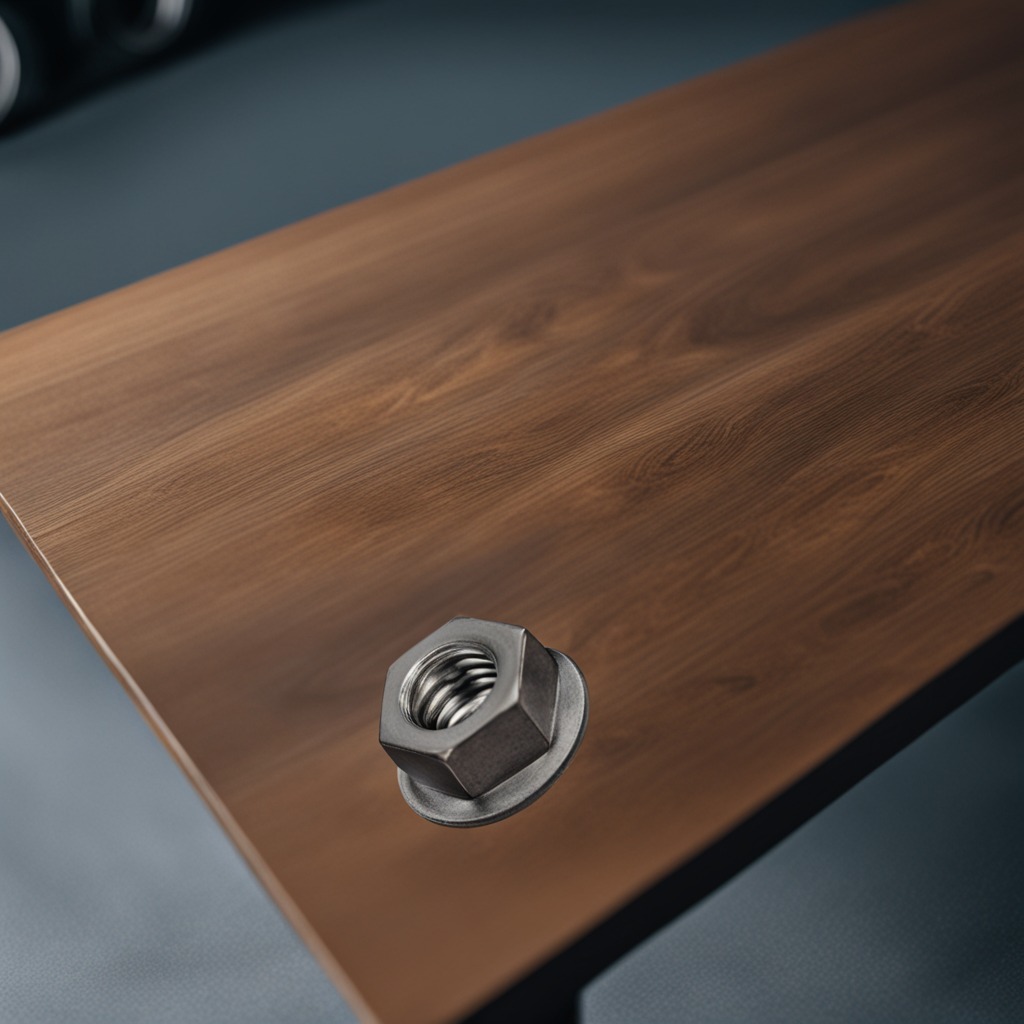
A metal nut lies on the table with faint burn marks in a small garage at twilight.